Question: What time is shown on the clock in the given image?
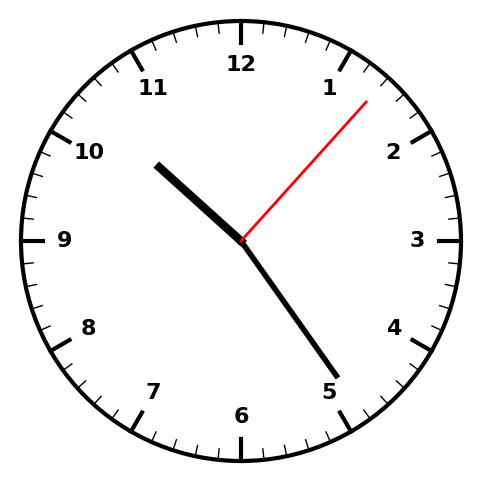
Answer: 10:24:07